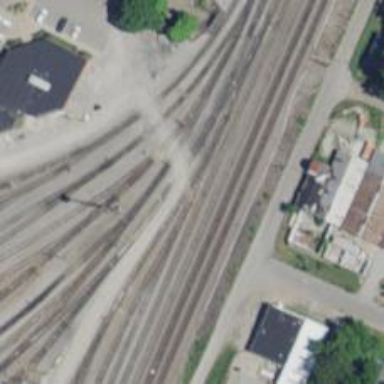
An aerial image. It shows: Railway yard in service.